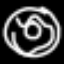
Label: donut